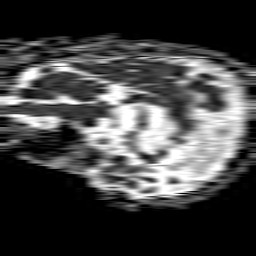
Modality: ADC
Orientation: sagittal
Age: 59
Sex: male
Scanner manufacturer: philips
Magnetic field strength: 1.5 T
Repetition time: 4.6 s
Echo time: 0.08941 s